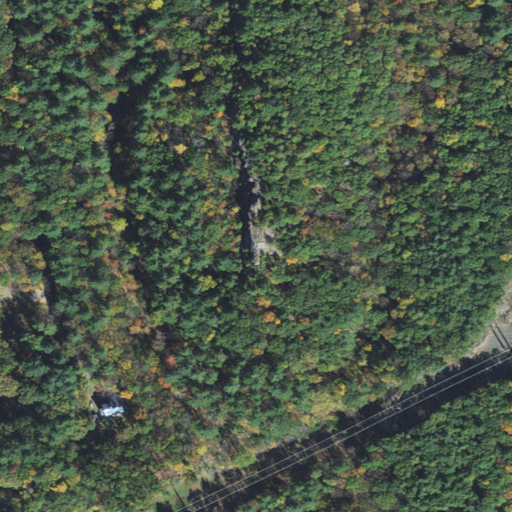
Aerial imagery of mountain in Massachusetts named Sachem Head containing evergreen forest, deciduous forest, mixed forest, open development, low intensity development, and medium intensity development